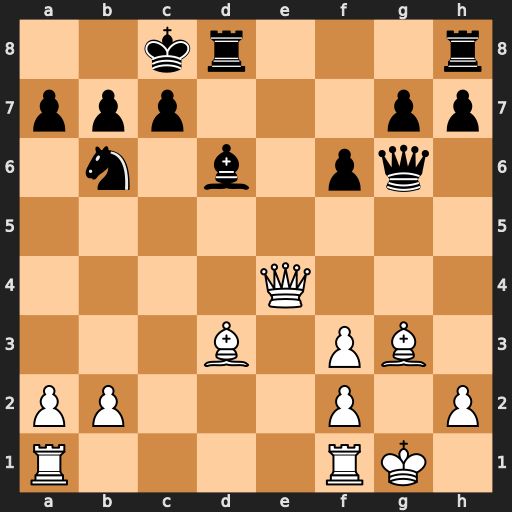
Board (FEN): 2kr3r/ppp3pp/1n1b1pq1/8/4Q3/3B1PB1/PP3P1P/R4RK1
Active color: w
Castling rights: -
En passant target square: -
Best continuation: Qe6+ Kb8 Bxg6